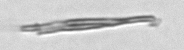
Label: fiber